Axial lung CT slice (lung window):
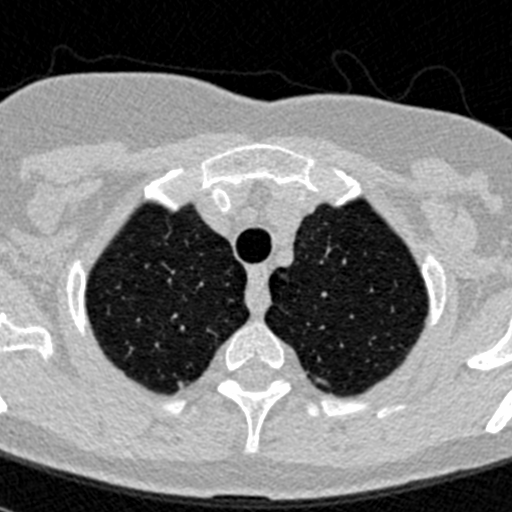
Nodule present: yes
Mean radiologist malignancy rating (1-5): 3